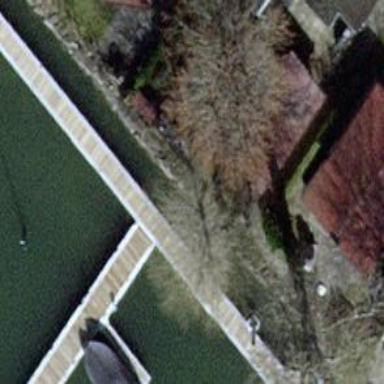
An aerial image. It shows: Man-made pier.